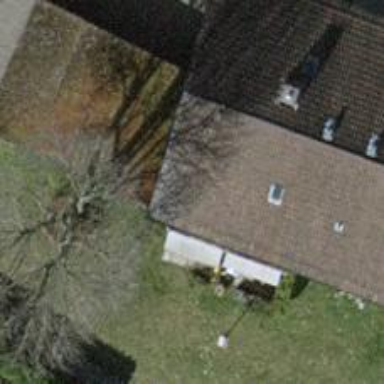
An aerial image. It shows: Group of garages.